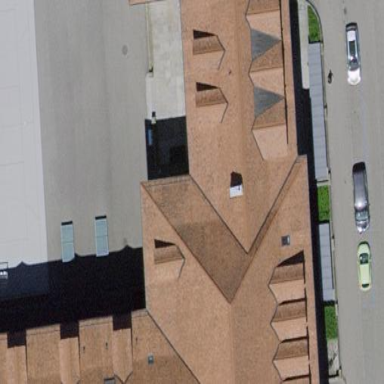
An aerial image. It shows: School building with hipped roof shape.